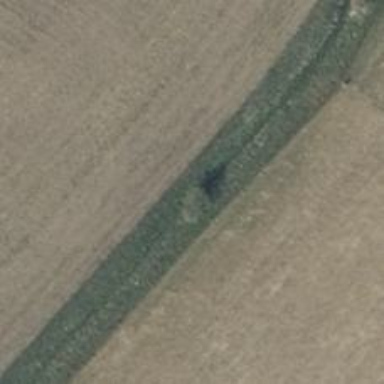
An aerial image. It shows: Deciduous tree with broadleaved leaves.